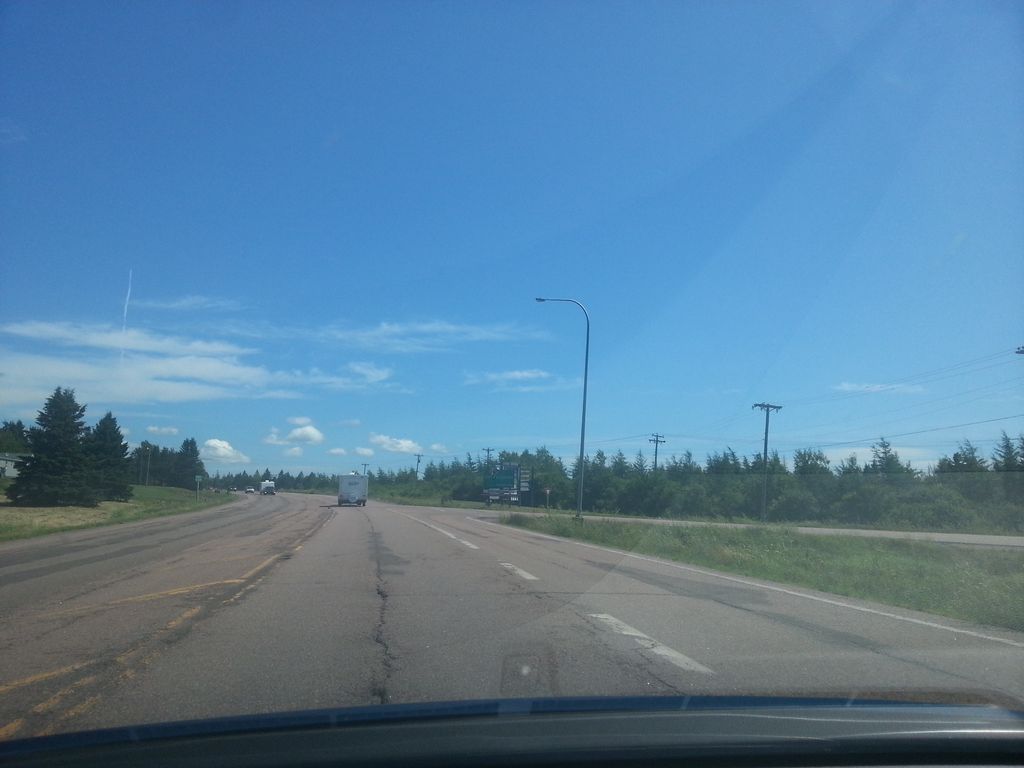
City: charlottetown